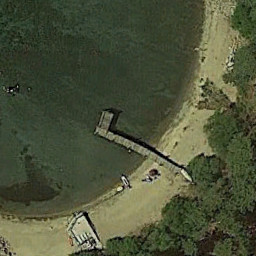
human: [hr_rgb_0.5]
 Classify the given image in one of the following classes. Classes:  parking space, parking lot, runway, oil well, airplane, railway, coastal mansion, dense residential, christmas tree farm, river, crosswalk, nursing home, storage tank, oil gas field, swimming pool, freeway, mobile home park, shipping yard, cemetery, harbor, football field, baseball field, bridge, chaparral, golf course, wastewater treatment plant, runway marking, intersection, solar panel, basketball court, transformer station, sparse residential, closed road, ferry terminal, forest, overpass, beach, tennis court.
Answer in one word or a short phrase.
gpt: ferry terminal